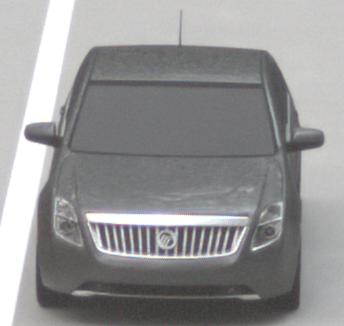
Make: Mercury
Model: Milan
Detailed model: -
Model produced from: 2009
Model produced until: 2010
Doors: 4
Color: gray
Road condition: dry road
Daytime: sunrise or sunset
Contrast: medium contrast